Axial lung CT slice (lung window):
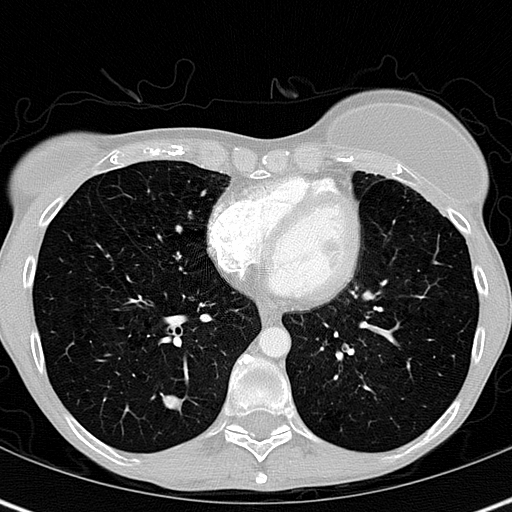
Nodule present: yes
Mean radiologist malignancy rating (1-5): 1